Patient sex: M
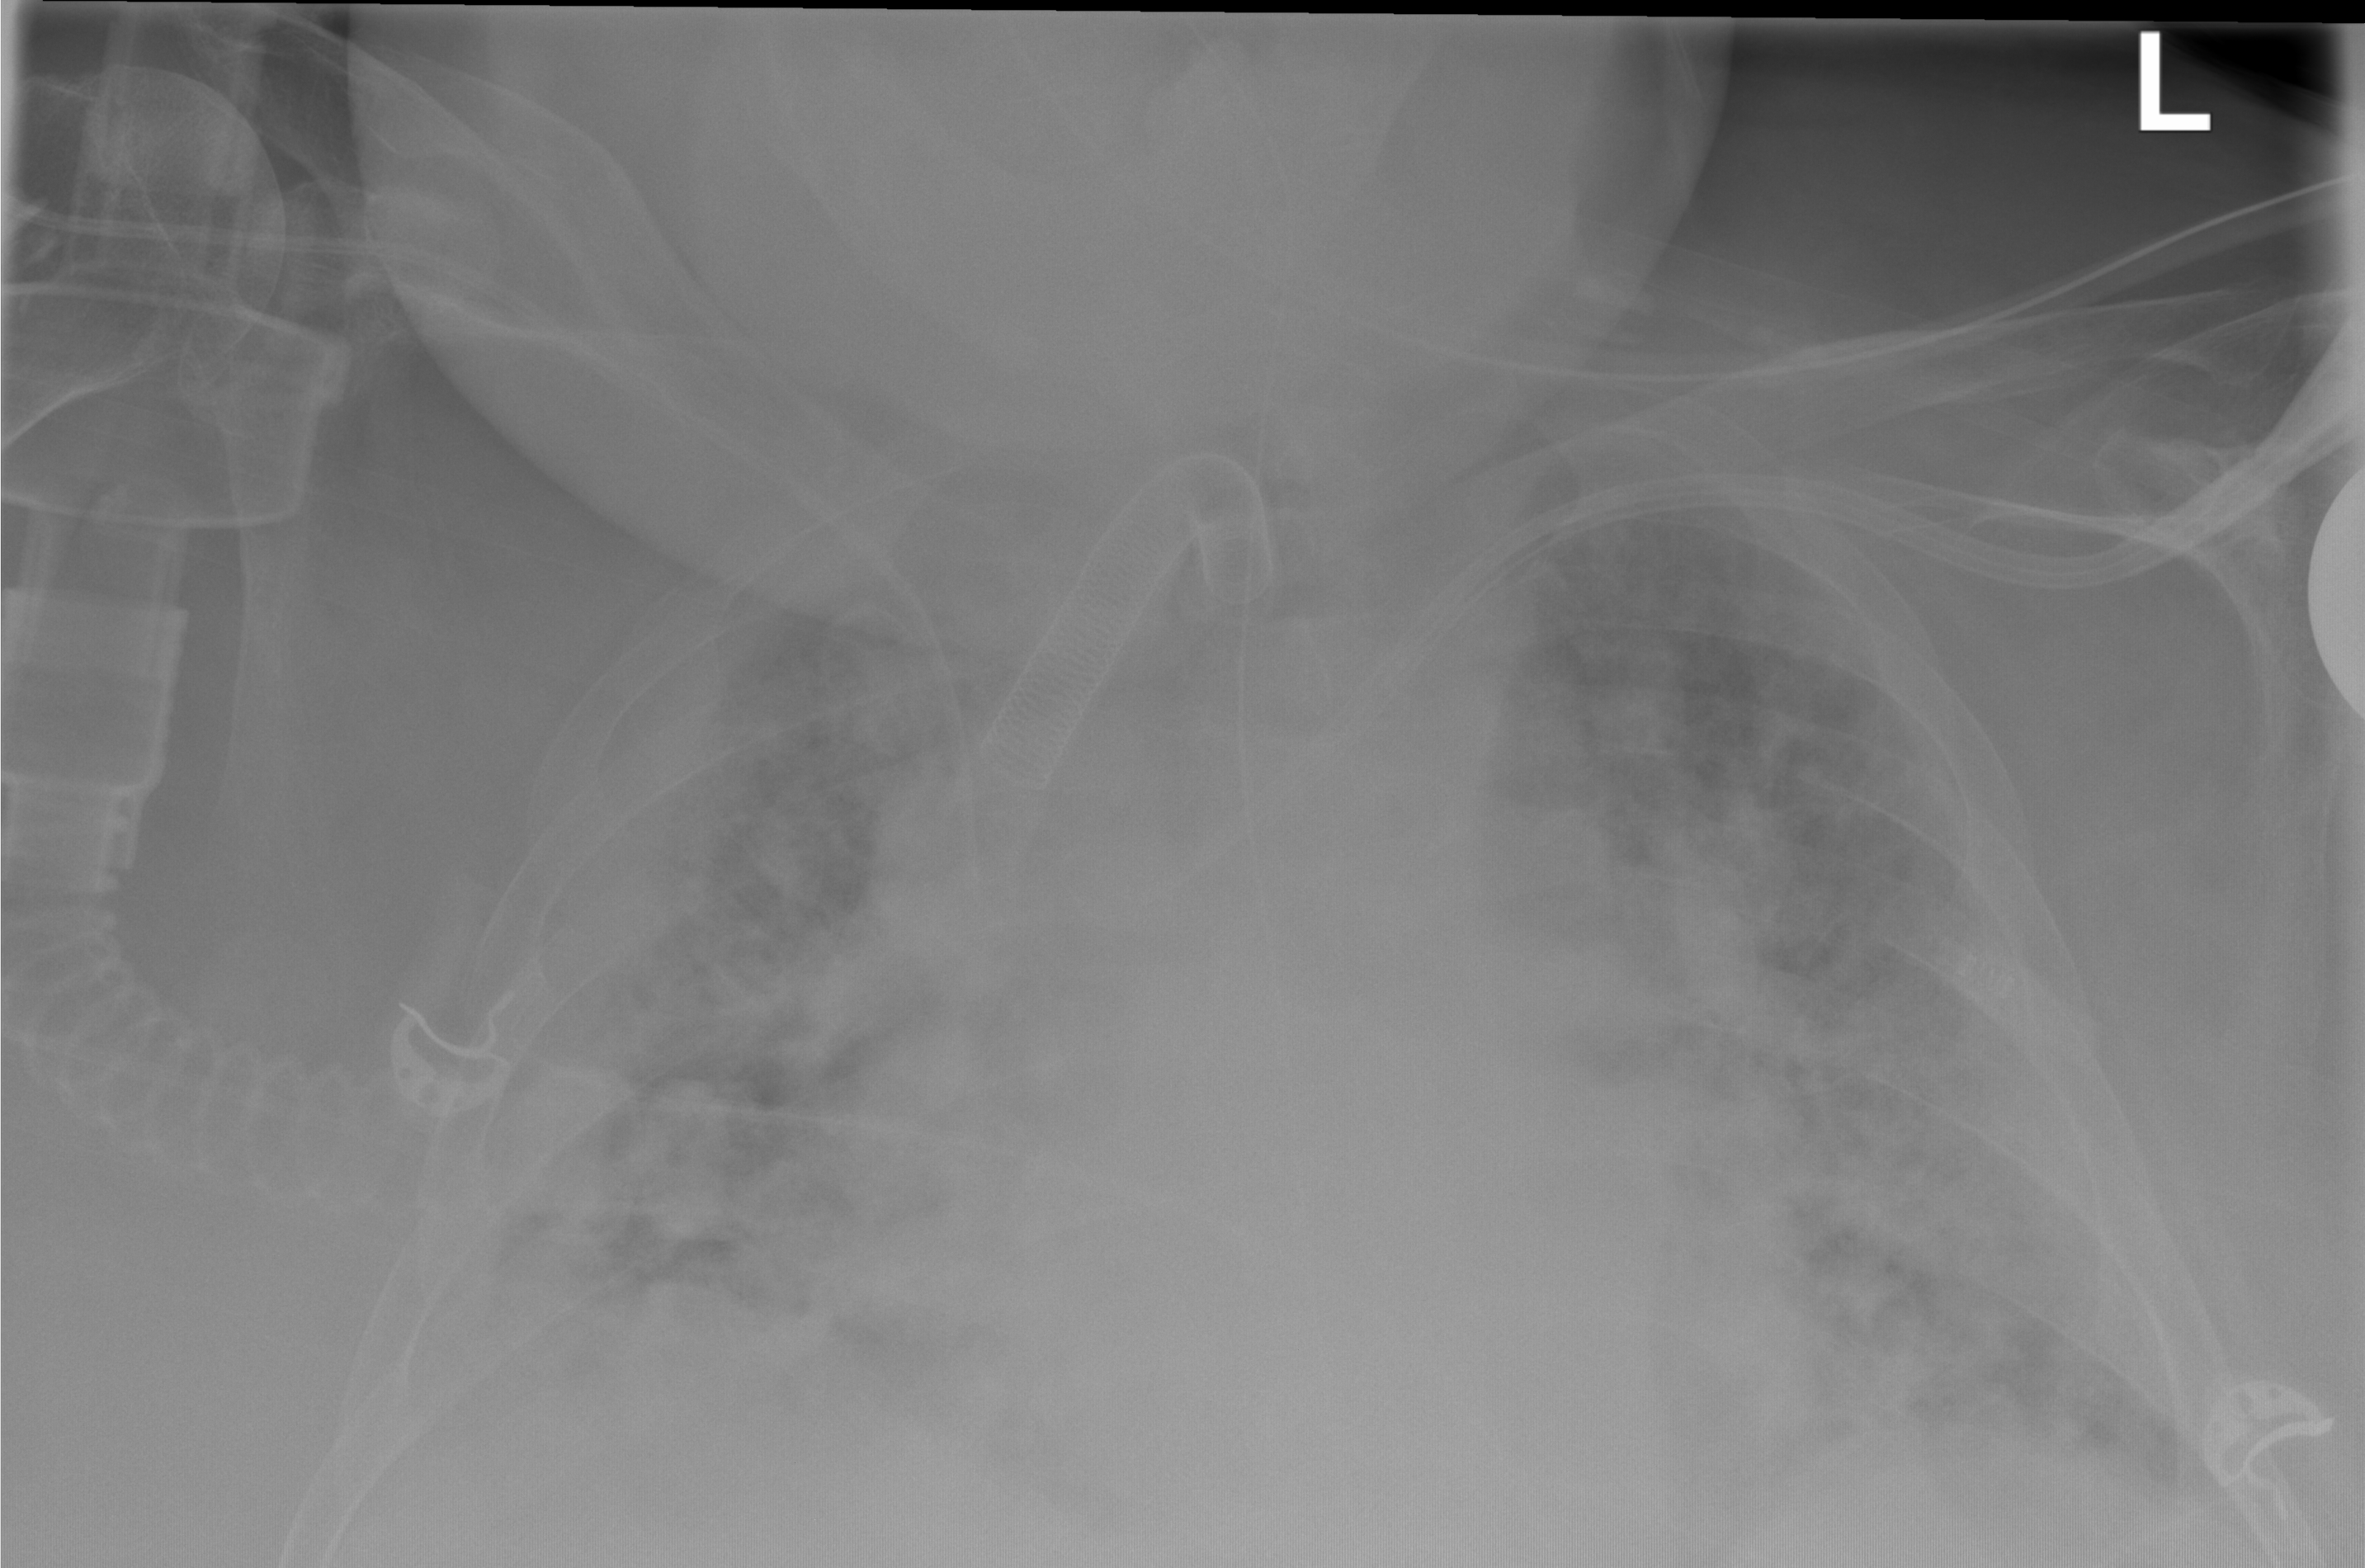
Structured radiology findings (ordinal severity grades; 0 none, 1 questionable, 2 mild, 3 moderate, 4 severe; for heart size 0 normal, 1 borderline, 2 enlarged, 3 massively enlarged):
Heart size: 2
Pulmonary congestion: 3
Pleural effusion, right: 2
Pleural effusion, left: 2
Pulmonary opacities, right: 4
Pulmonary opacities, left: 4
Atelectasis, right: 3
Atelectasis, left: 3